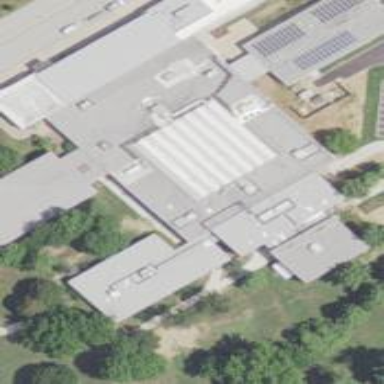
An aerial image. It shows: School building.